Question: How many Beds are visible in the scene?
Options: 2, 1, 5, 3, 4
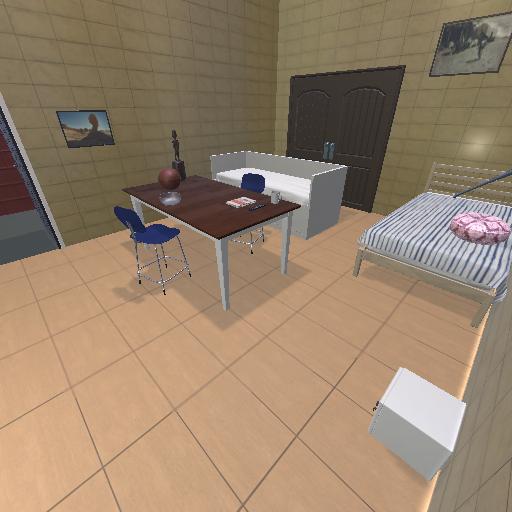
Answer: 2